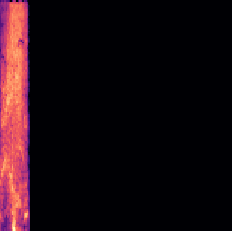
Sound class: Person sneeze